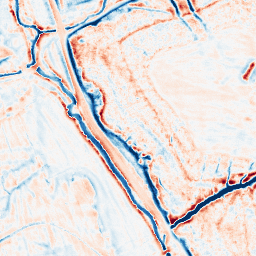
Category: edge_preserving
Decomposition family: bilateral
Decomposition parameters: d: 15
sigma_color: 150
sigma_space: 25
Upsampling method: lanczos
Upsampling parameters: scale: 4
Upsampling scale: 4